Question: I'm thinking about creating a simplistic video game. I'm not talking about anything fancy, but about a game like this:

Since I want to learn, I would prefer not to use libraries but roll as much as I can on my own. I'd need to know how to render the car and the track, deal with collision with other cars, etc. I'm targeting Linux, Mac OS X and iOS. I fear that using a library like OpenGL makes things "too simple".
Are there any good resources out there that discuss this? Most of the tutorials / papers I have found are based around popular libraries & engines.
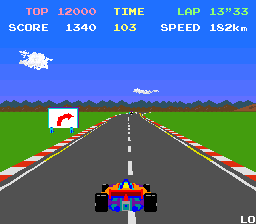
Answer: Sounds like you're interested in learning from the level of <URL>.
If so, this might be a good place to start: <URL>
Probably followed by: <URL>
Also, for that particular rendering style, see:
- <URL>
This information about the original Doom engine may be useful:
<URL>
Also, Chocolate Doom is a port of the original Doom source into SDL, so you'll probably learn some useful patterns studying the source for it:
<URL>